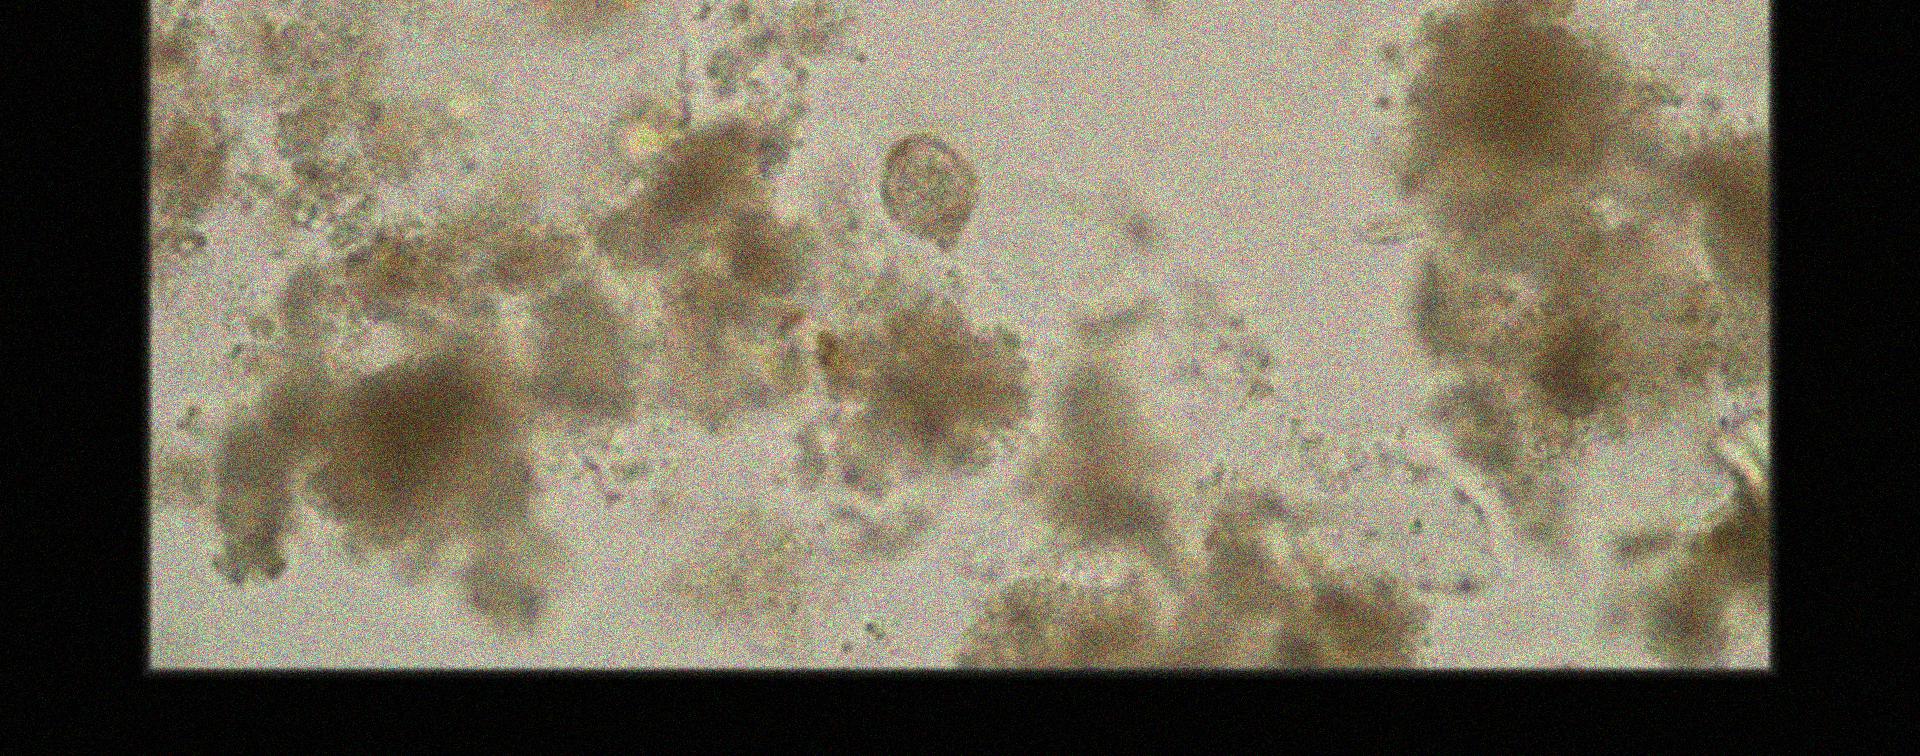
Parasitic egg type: Hymenolepis nana